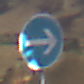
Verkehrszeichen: VorgeschriebeneFahrtrichtungHierRechts
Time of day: MorningAfternoon
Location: Outdoor (Nature)
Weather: PartlyCloudy
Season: NotSpecified
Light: Natural